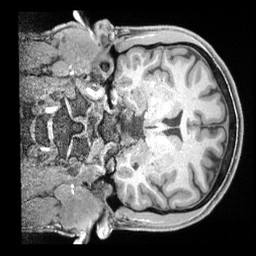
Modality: T1w
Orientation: coronal
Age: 36
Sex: male
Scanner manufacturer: siemens
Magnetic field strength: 3 T
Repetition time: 2 s
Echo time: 0.00211 s